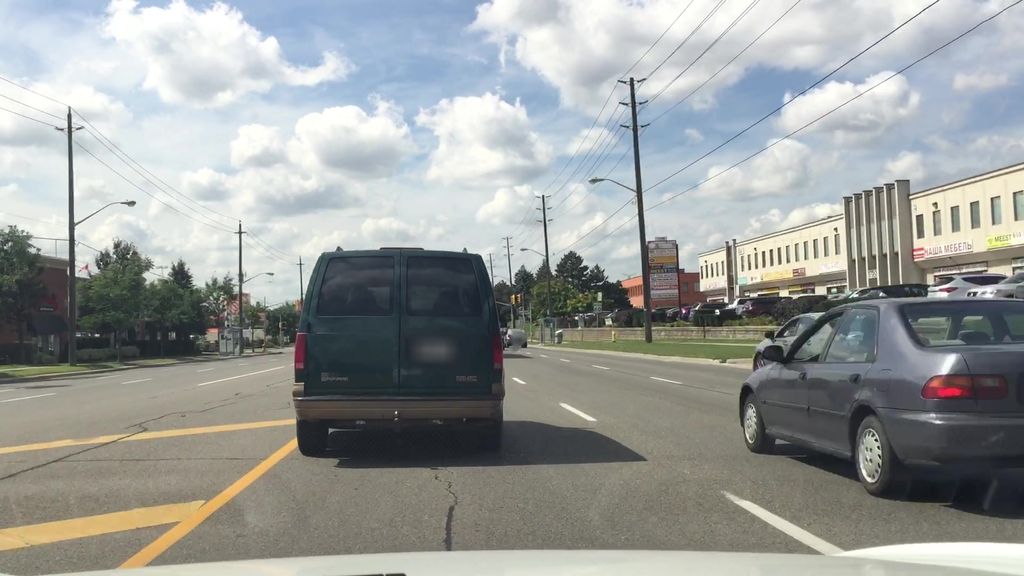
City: toronto